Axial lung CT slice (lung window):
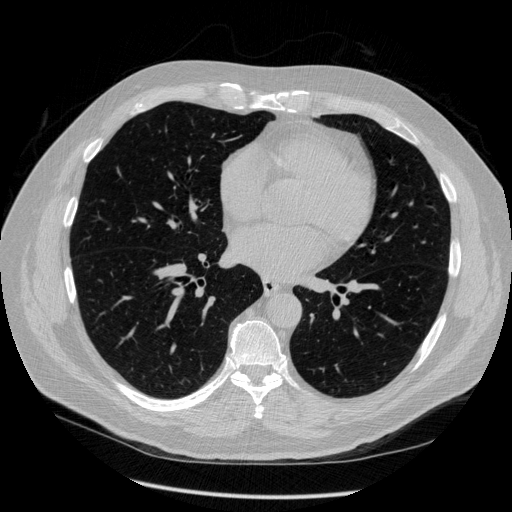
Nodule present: no